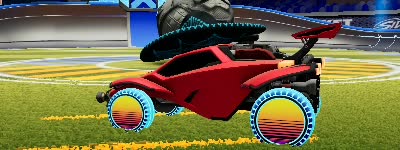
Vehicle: octane